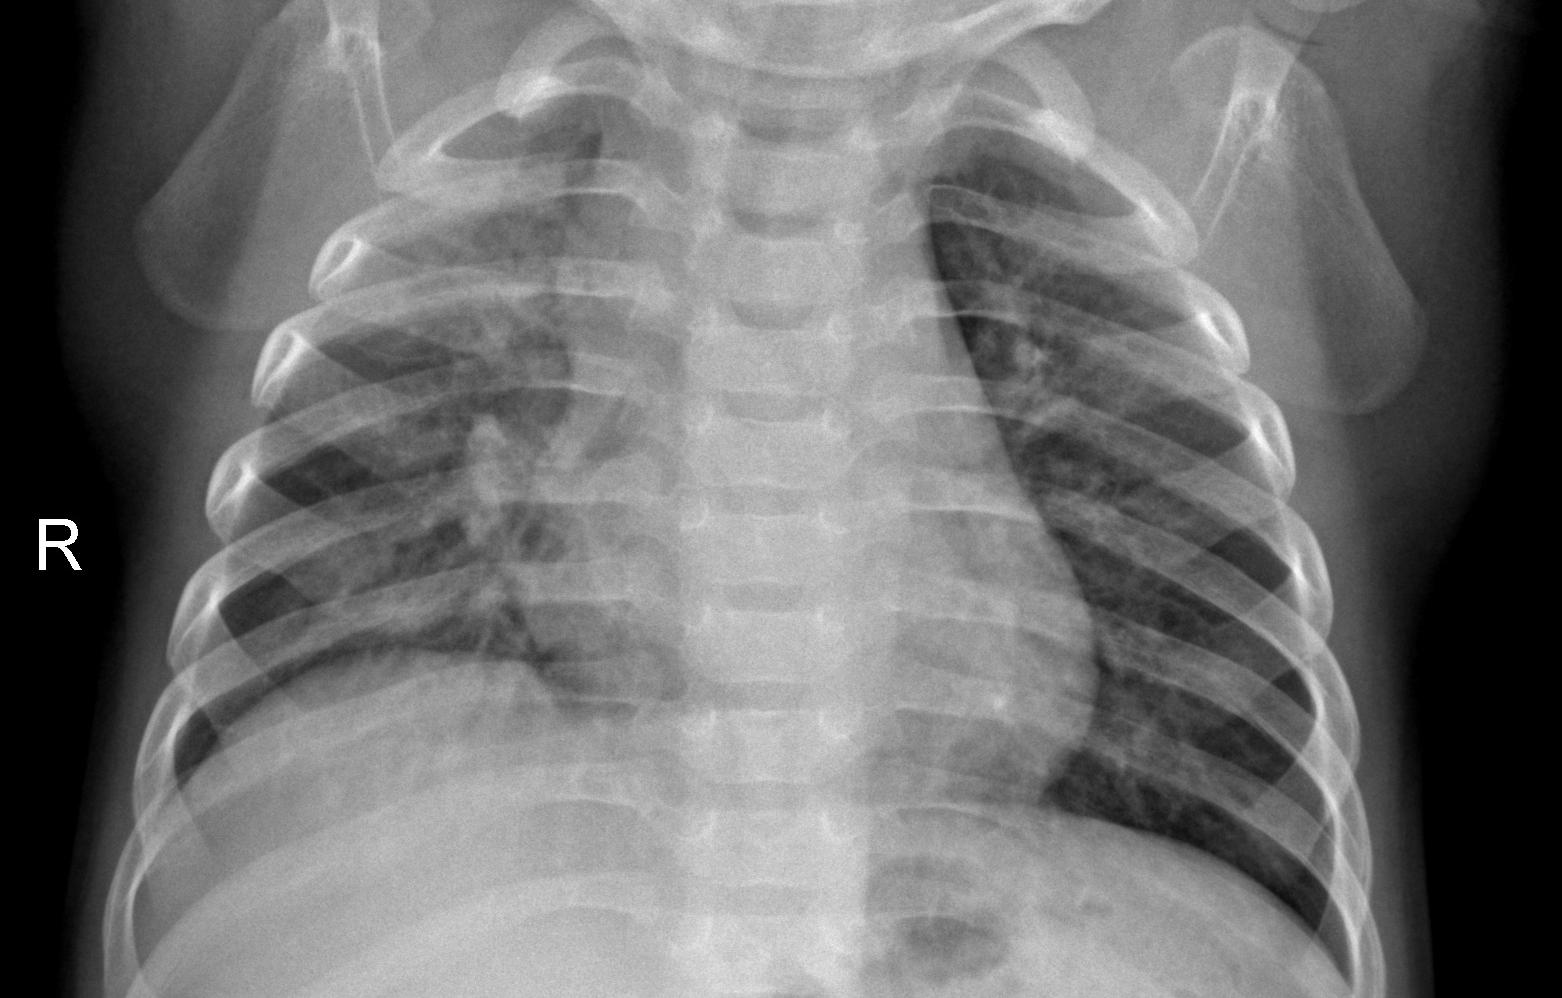
Diagnosis: PNEUMONIA